Interaction volume radius: 10 \u00c5
Interaction volume height: 15 \u00c5
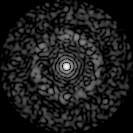
Disorder parameter: 0.8436